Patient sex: M
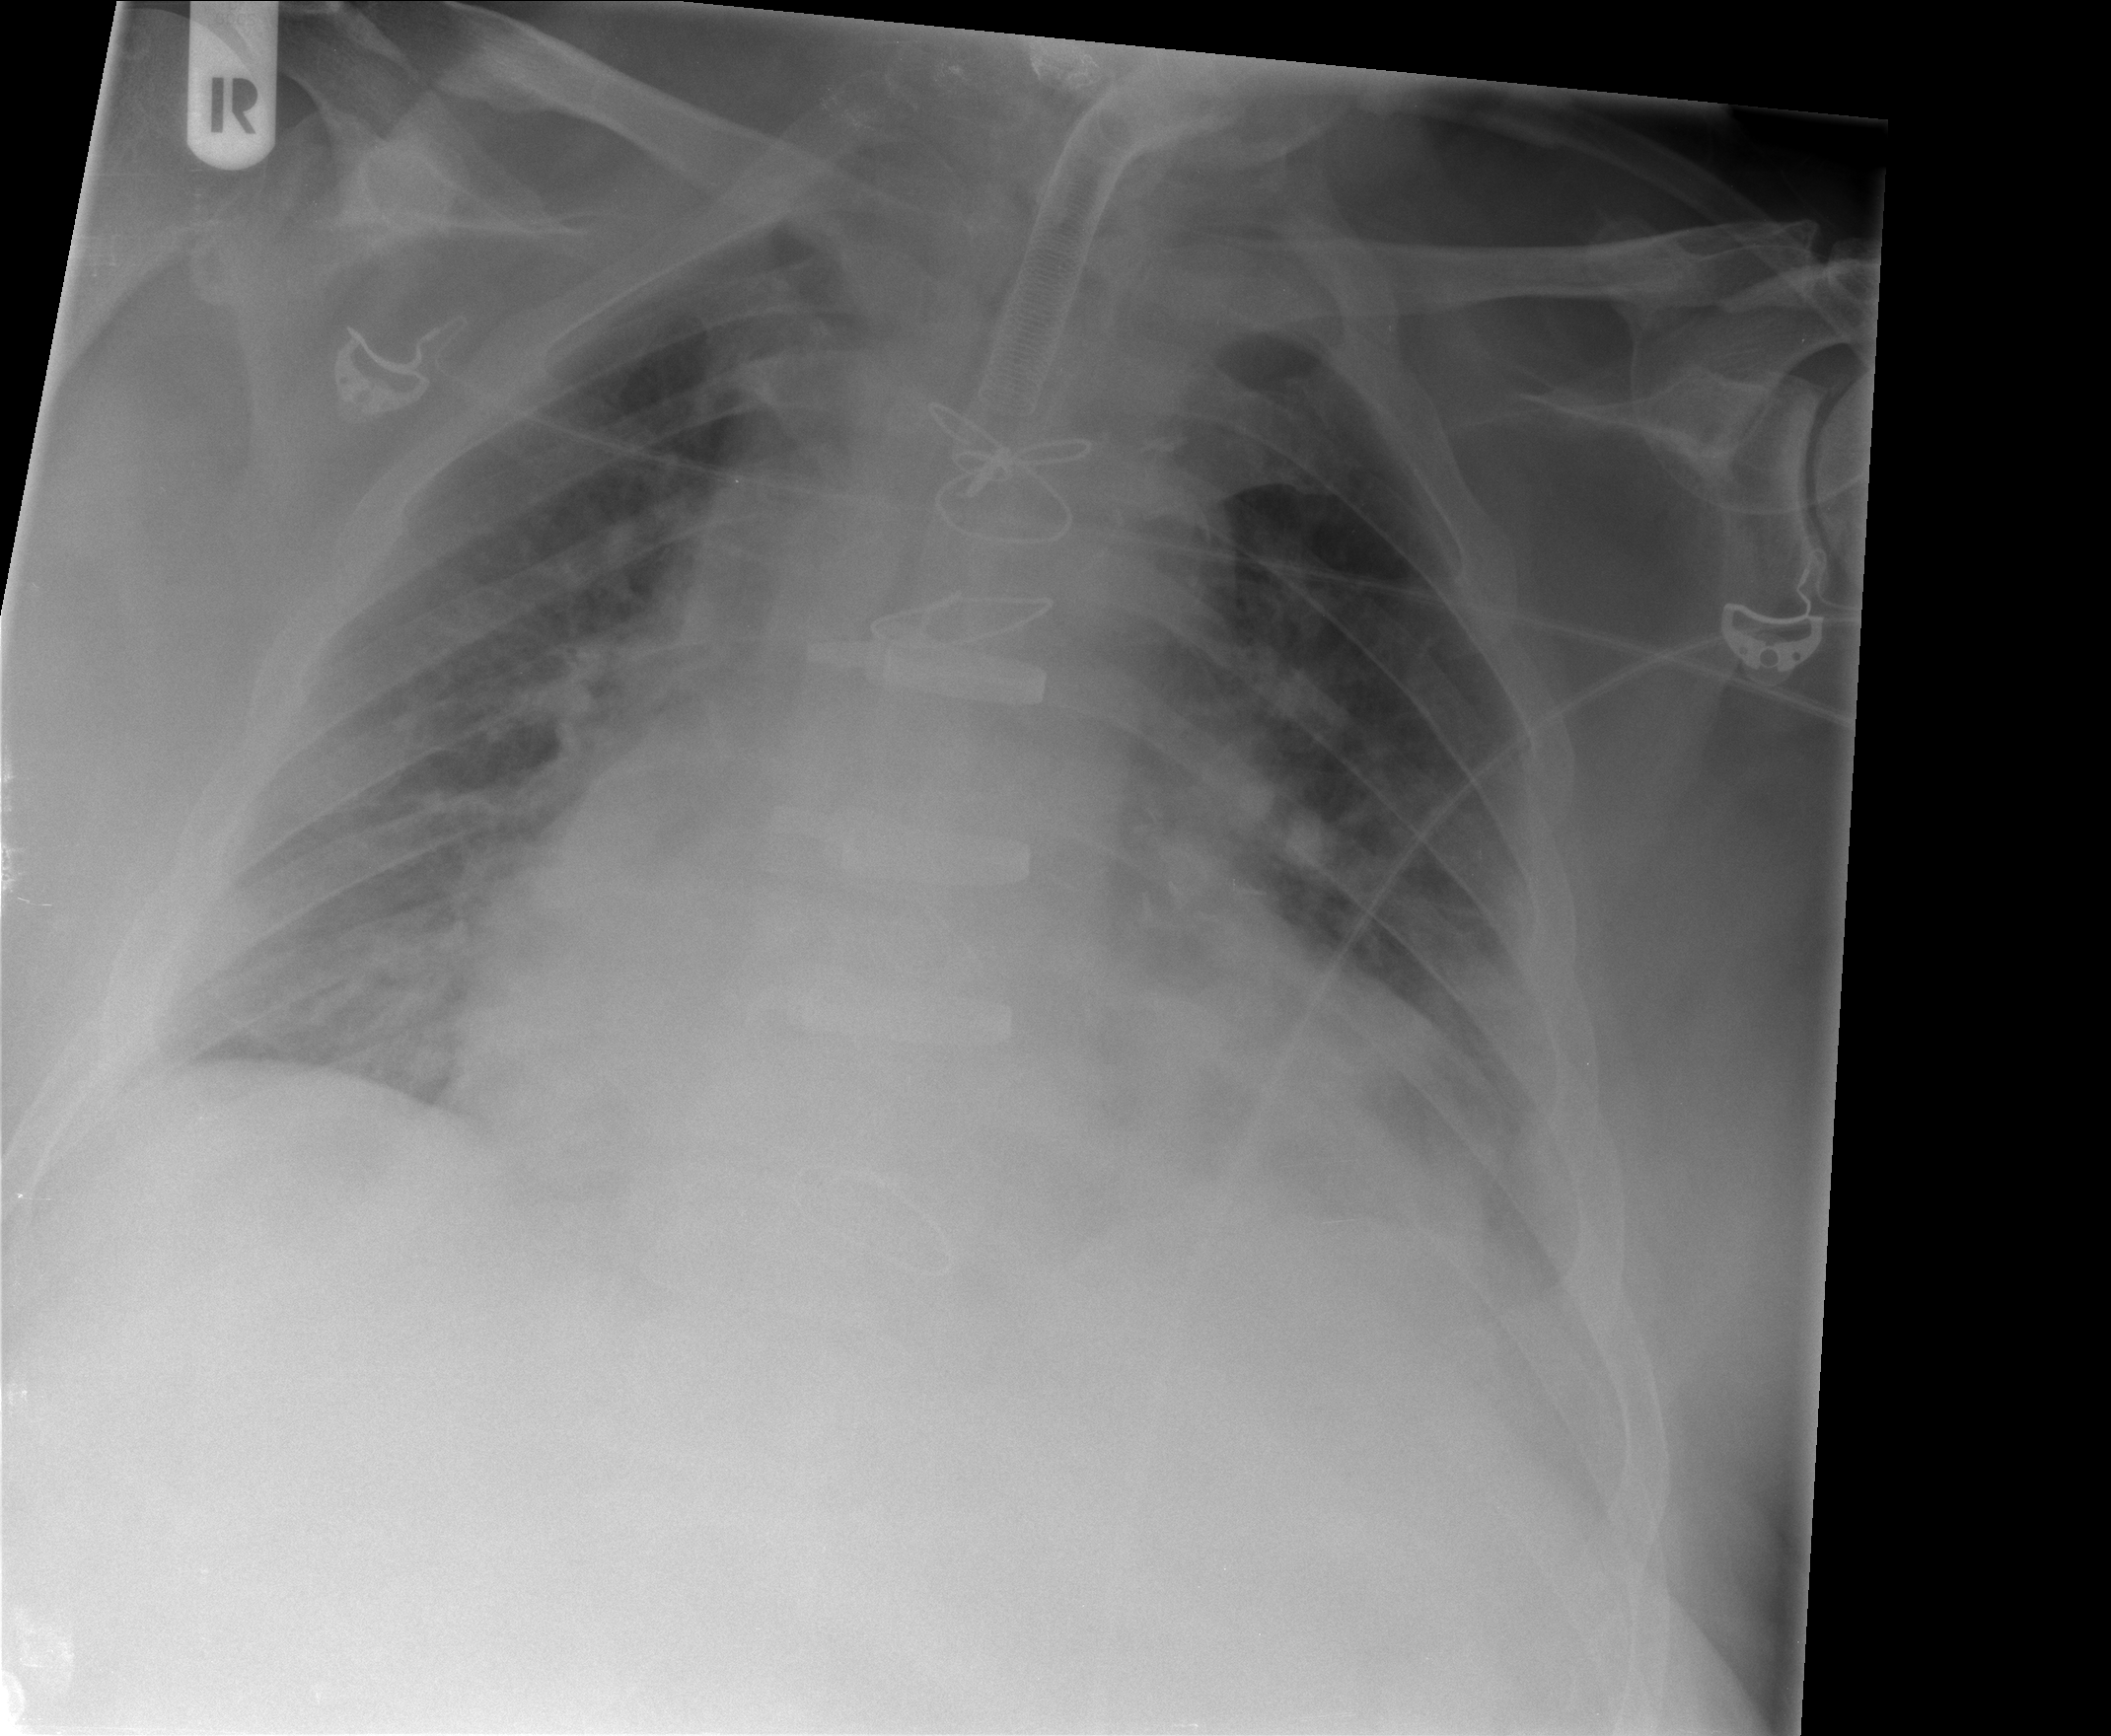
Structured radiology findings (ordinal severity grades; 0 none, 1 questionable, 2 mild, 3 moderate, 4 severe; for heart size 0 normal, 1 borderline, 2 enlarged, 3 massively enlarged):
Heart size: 2
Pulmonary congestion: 2
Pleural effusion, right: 2
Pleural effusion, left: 2
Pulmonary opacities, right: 0
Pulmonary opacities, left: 0
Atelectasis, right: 2
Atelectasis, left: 0